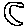
Label: moon